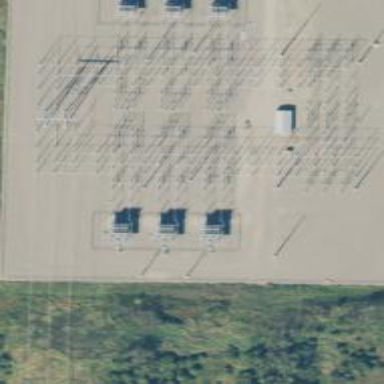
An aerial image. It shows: Switch used for power control.